Question: I am trying to trigger a macro with a drop down list. So far I have a working macro which selects and sorts data by column from greatest to smallest. The macro works perfectly.
Example Macro:
'''
Sub Macro1()
'
' Macro1 Macro
'
' Keyboard Shortcut: Option+Cmd+s
'
Range("A1:AO125").Select
Range("A2").Activate
ActiveWorkbook.Worksheets("Test Model").Sort.SortFields.Clear
ActiveWorkbook.Worksheets("Test Model").Sort.SortFields.Add Key:=Range( _
"R2:R125"), SortOn:=xlSortOnValues, Order:=xlDescending, DataOption:= _
xlSortNormal
With ActiveWorkbook.Worksheets("Test Model").Sort
.SetRange Range("A1:AO125")
.Header = xlYes
.MatchCase = False
.Orientation = xlTopToBottom
.SortMethod = xlPinYin
.Apply
End With
Range("C7").Select
End Sub
'''
I would like to trigger this macro with a drop down list. I have created the drop down list and have written some syntax in VB editor under the excel's workbook column.
Here is the syntax so far:
'''
Private Sub Worksheet_Change(ByVal Target As Range)
If Not Intersect(Target, Range("J15")) Is Nothing Then
Select Case Range("J15")
Case "Engagement Rate % ": Macro1
End Select
End If
End Sub
'''
When I try to run the code nothing happens... Can someone help me with my syntax?
I have added a snapshot of my screen below to help with the explaining.

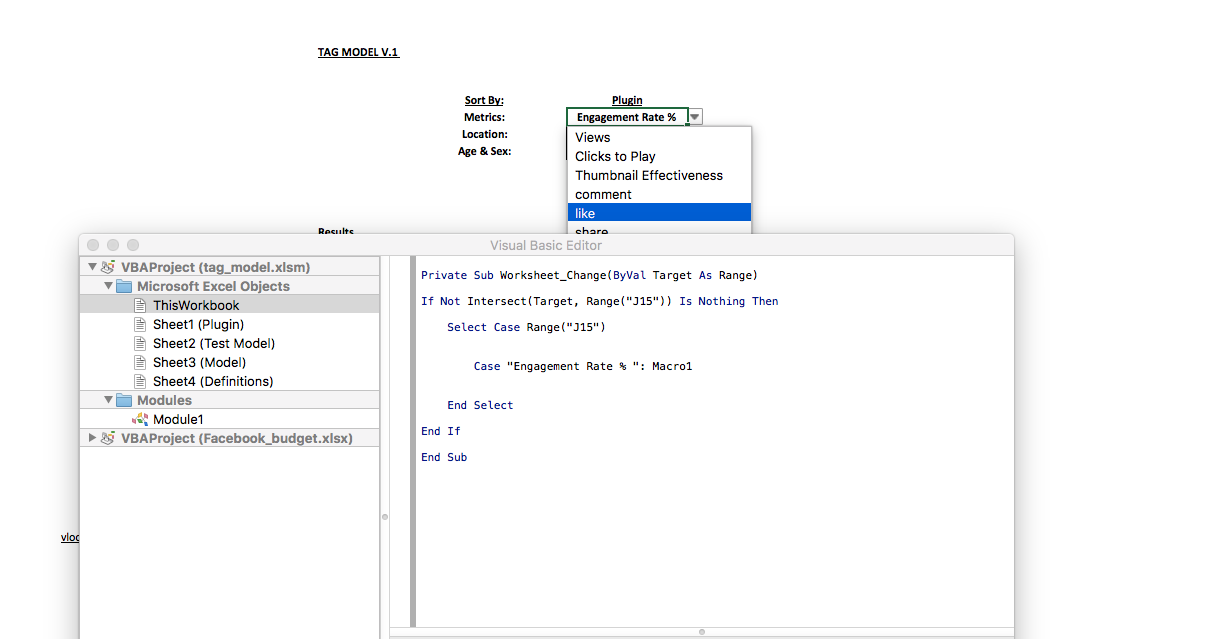
Answer: Just modify your code in 'Worksheet_Change' event to the code below.
This will call 'Macro1' if the value in Cell "J15" is "Engagement Rate % " (with a ).
'''
Private Sub Worksheet_Change(ByVal Target As Range)
Application.EnableEvents = True ' <-- just for tests
If Not Intersect(Target, Range("J15")) Is Nothing Then
Select Case Target.Value
Case "Engagement Rate % "
Macro1
End Select
End If
End Sub
'''
And try this code instead of your (see if the 'MsgBox' pops):
'''
Option Explicit
Sub Macro1()
' Macro1 Macro
' Keyboard Shortcut: Option+Cmd+s
MsgBox "Hello Test"
'Range("A1:AO125").Select
'Range("A2").Activate
With Worksheets("Test Model")
.Sort.SortFields.Clear
.Sort.SortFields.Add Key:=Range("R2:R125"), SortOn:=xlSortOnValues, Order:=xlDescending, _
DataOption:=xlSortNormal
With .Sort
.SetRange Range("A1:AO125")
.Header = xlYes
.MatchCase = False
.Orientation = xlTopToBottom
.SortMethod = xlPinYin
.Apply
End With
'.Activate ' <-- not sure why it's needed
'.Range("C7").Select ' <-- not sure why it's needed
End With
End Sub
'''